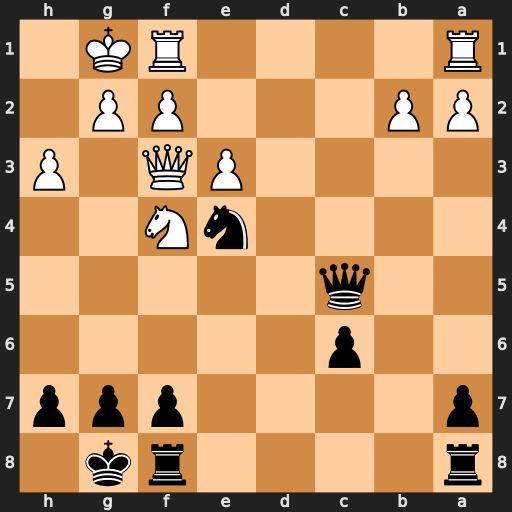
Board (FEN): r4rk1/p4ppp/2p5/2q5/4nN2/4PQ1P/PP3PP1/R4RK1
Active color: b
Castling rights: -
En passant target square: -
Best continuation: Nd2 Qg4 Nxf1